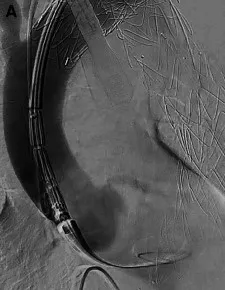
Intraoperative angiography. (A) Aortic dissection after releasing TEVAR stent for proximal expansion.
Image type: radiology (x_ray)